Field crop: maize
Growth stage: 2
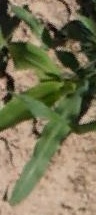
Species: maize